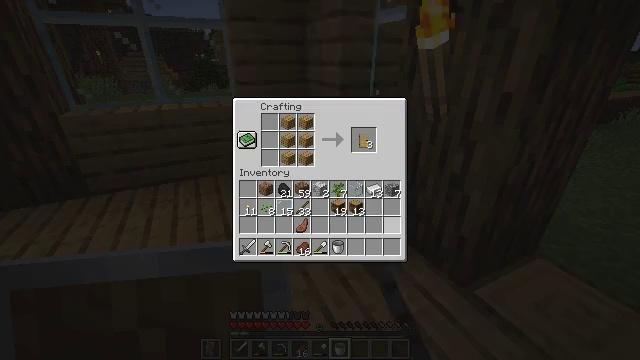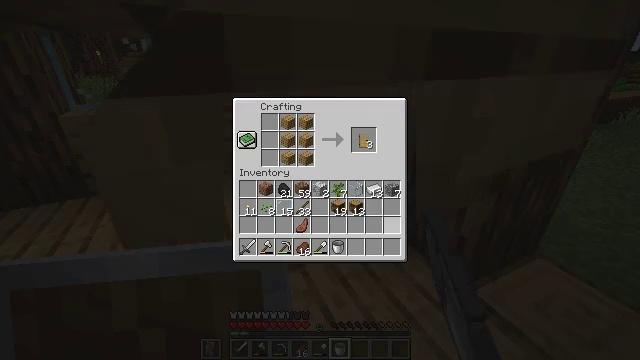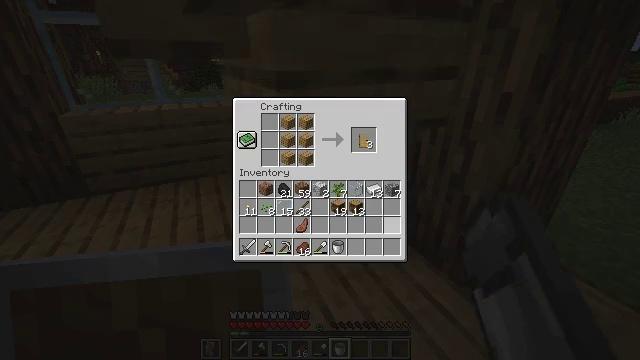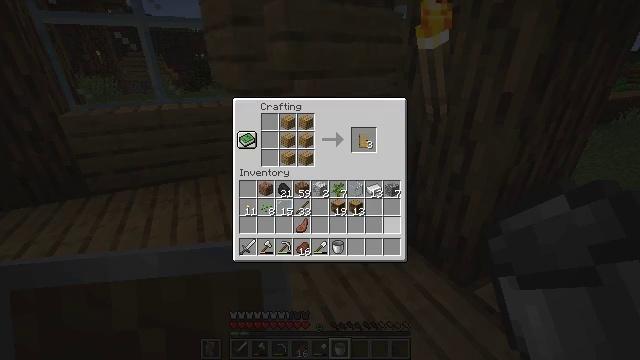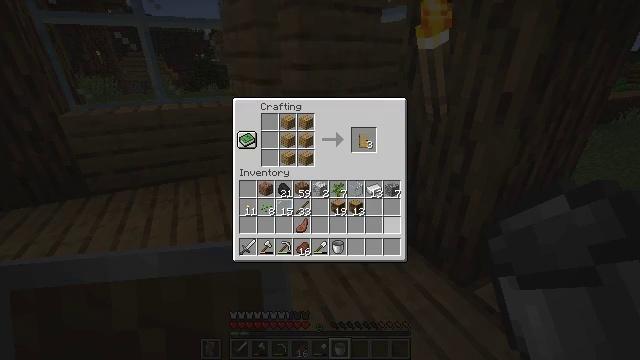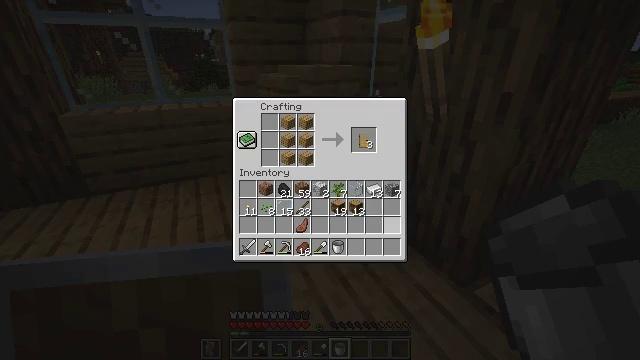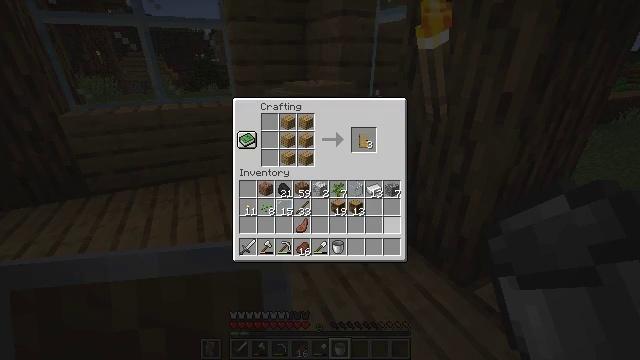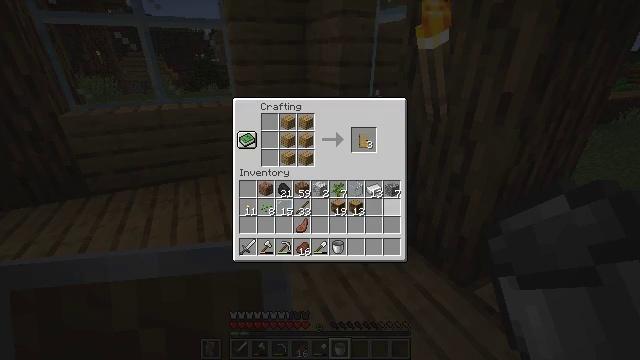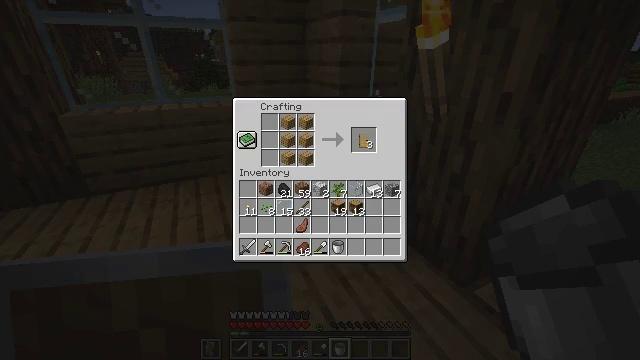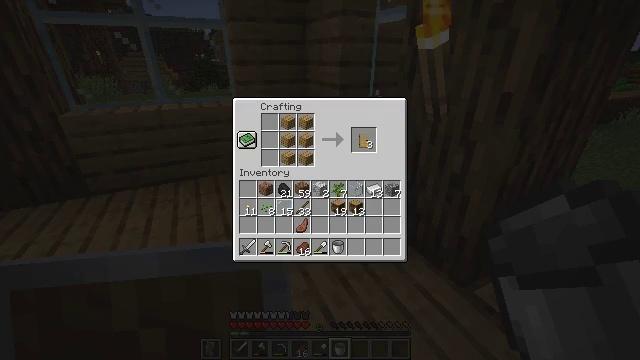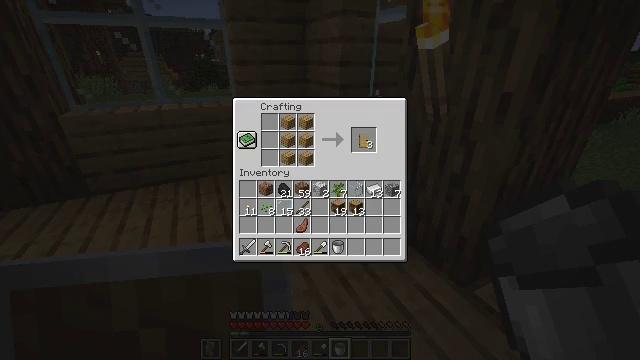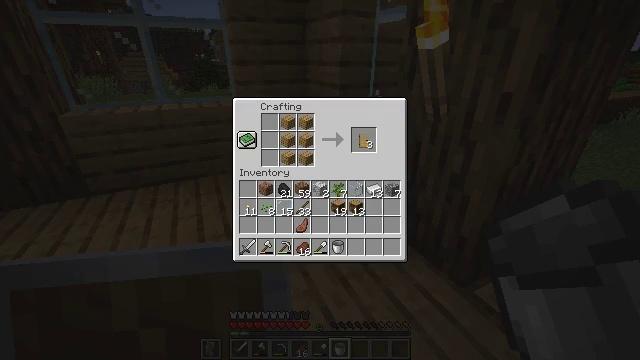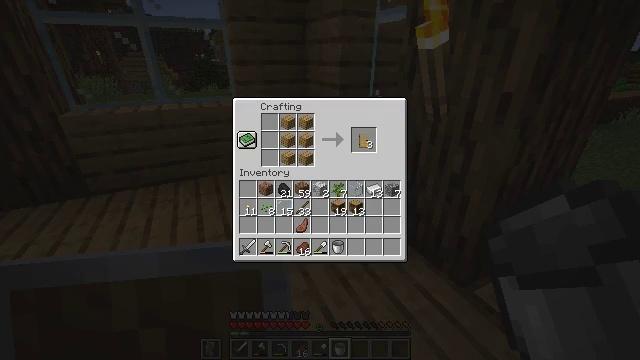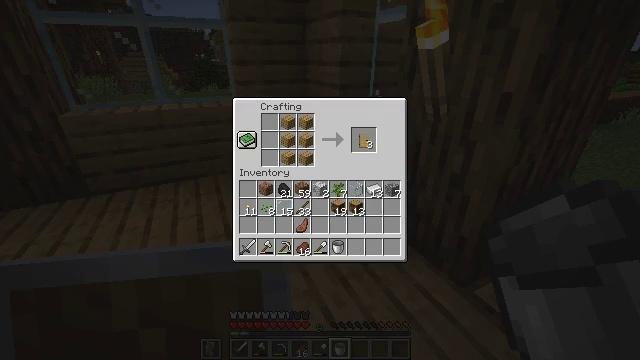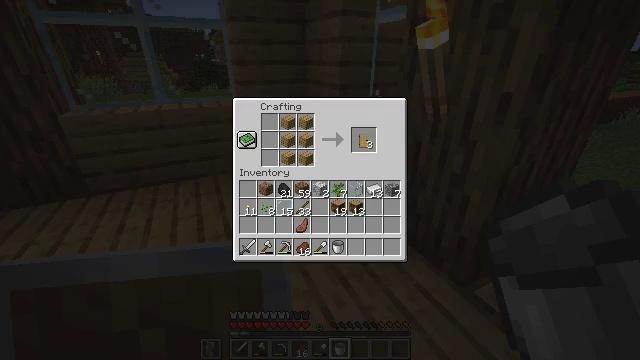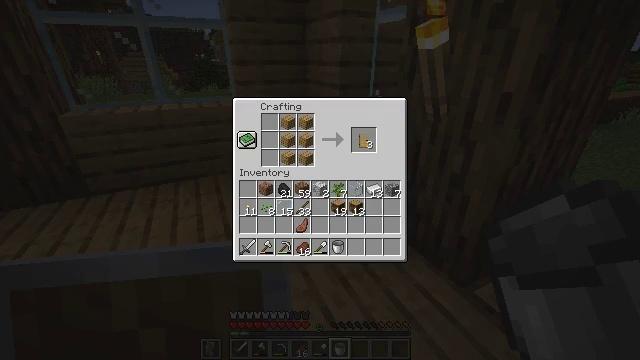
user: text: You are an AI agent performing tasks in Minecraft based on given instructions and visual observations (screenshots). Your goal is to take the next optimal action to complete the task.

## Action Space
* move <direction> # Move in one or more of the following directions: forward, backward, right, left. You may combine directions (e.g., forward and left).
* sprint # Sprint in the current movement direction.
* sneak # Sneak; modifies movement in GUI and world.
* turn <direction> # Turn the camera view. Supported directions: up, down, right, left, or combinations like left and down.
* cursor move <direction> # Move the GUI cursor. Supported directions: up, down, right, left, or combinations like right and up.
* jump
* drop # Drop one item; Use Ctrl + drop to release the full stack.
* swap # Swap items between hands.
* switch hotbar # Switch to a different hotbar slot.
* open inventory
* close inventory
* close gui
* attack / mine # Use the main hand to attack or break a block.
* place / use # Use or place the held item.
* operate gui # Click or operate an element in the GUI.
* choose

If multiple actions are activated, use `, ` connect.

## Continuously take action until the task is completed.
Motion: motion action
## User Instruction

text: Open the crafting menu to make an oak door.
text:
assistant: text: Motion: operate gui, open gui
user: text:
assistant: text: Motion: operate gui
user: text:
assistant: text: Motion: operate gui
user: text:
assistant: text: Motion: no_op
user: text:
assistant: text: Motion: no_op
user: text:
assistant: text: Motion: no_op
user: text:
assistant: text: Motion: cursor move up
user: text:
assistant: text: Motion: cursor move up
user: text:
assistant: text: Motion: cursor move up
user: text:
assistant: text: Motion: sneak
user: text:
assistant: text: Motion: sneak
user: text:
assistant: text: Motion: sneak
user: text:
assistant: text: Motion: sneak, operate gui
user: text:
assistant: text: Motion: sneak, operate gui
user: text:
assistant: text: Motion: sneak
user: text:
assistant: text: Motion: sneak
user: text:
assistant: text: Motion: sneak
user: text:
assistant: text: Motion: sneak
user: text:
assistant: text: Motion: sneak, operate gui
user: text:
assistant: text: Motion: sneak, operate gui
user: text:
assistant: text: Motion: sneak, operate gui
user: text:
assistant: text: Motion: sneak
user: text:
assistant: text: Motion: sneak
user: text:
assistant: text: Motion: sneak